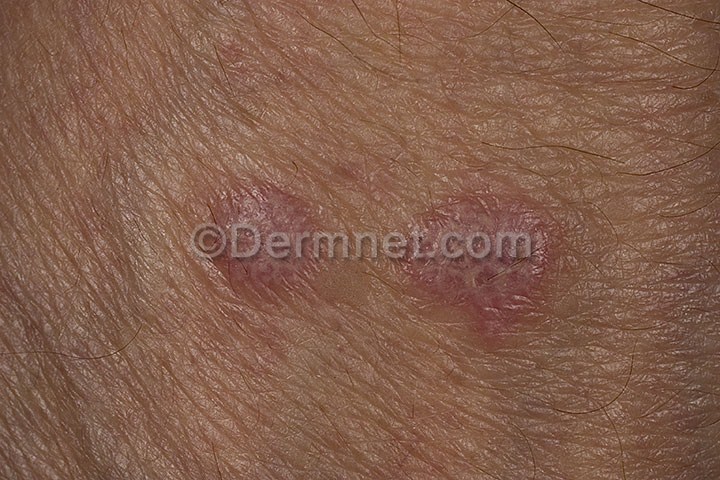
Disease: Nail Fungus and other Nail Disease